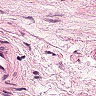
Metastatic tissue present: no